Question: I am trying to get specific value from firebase database.look at the code first.
It's data base reference
'''
DatabaseReference databasedeposit= FirebaseDatabase.getInstance().getReference("Deposit");
totalb.setOnClickListener(new View.OnClickListener() {
@Override
public void onClick(View view) {
databasedeposit.addListenerForSingleValueEvent (new ValueEventListener() {
@Override
public void onDataChange(DataSnapshot dataSnapshot) {
abc.clear();
Integer total = 0;
for (DataSnapshot ds : dataSnapshot.getChildren()) {
ADeposit bazar = ds.getValue(ADeposit.class);
Integer cost = Integer.valueOf(bazar.getAmount());
total = total + cost;
abc.add(bazar);
}
Query queryn=databasedeposit.orderByChild("name").equalTo("Rabbani");
queryn.addListenerForSingleValueEvent(new ValueEventListener() {
@Override
public void onDataChange(DataSnapshot dataSnapshot) {
Integer n_total=0;
for (DataSnapshot ds : dataSnapshot.getChildren()) {
ADeposit bazar = ds.getValue(ADeposit.class);
Integer c = Integer.valueOf(bazar.getAmount());
n_total = n_total + c;
}
}
@Override
public void onCancelled(DatabaseError databaseError) {
}
});
DepositList adapter = new DepositList(admininterface.this,abc);
deposit.setAdapter(adapter);
AlertDialog.Builder dialog1 = new AlertDialog.Builder(admininterface.this);
dialog1.setTitle("Notification");
dialog1.setMessage("Total Deposit : " +total );
dialog1.setIcon(R.drawable.ic_done_black_24dp);
dialog1.setNeutralButton(
"OK",
new DialogInterface.OnClickListener() {
public void onClick(DialogInterface dialog, int id) {
dialog.dismiss();
}
});
dialog1.show();
}
@Override
public void onCancelled(DatabaseError databaseError) {}
}); ;
}
});
}
'''
now the total cost is easily retrievable. but specific data from a user like in here "Rabbani" for retrive his total amount i create a Query but i cannot access n_total value from the portion like dialogue box.
Take a look database structure:

Now i want, to get the sum off all amount from name "Rabbani" so do same like for other name "Sobuj". is this process is right?
or is there any other process? to retrieve separe users total amount?
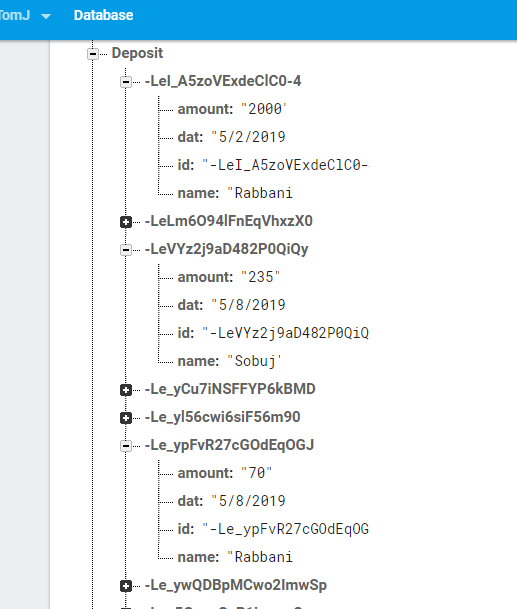
Answer: You don't need the nested listener to get 'Rabbani''s spending. Since this data is already present in 'databasedeposit', you can just use an 'if' in your existing loop to track that:
'''
databasedeposit.addListenerForSingleValueEvent (new ValueEventListener() {
@Override
public void onDataChange(DataSnapshot dataSnapshot) {
abc.clear();
Integer total = 0;
Integer n_total=0;
for (DataSnapshot ds : dataSnapshot.getChildren()) {
ADeposit bazar = ds.getValue(ADeposit.class);
Integer cost = Integer.valueOf(bazar.getAmount());
total = total + cost;
abc.add(bazar);
if ("Rabbani".equals(ds.child("name").getValue(String.class)) {
n_total = n_total + cost;
}
}
System.out.println("total: "+total+", n_total: "+n_total);
...
}
@Override
public void onCancelled(DatabaseError databaseError) {
throw databaseError.toException(); // don't ignore errors
}
}); ;
'''